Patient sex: F
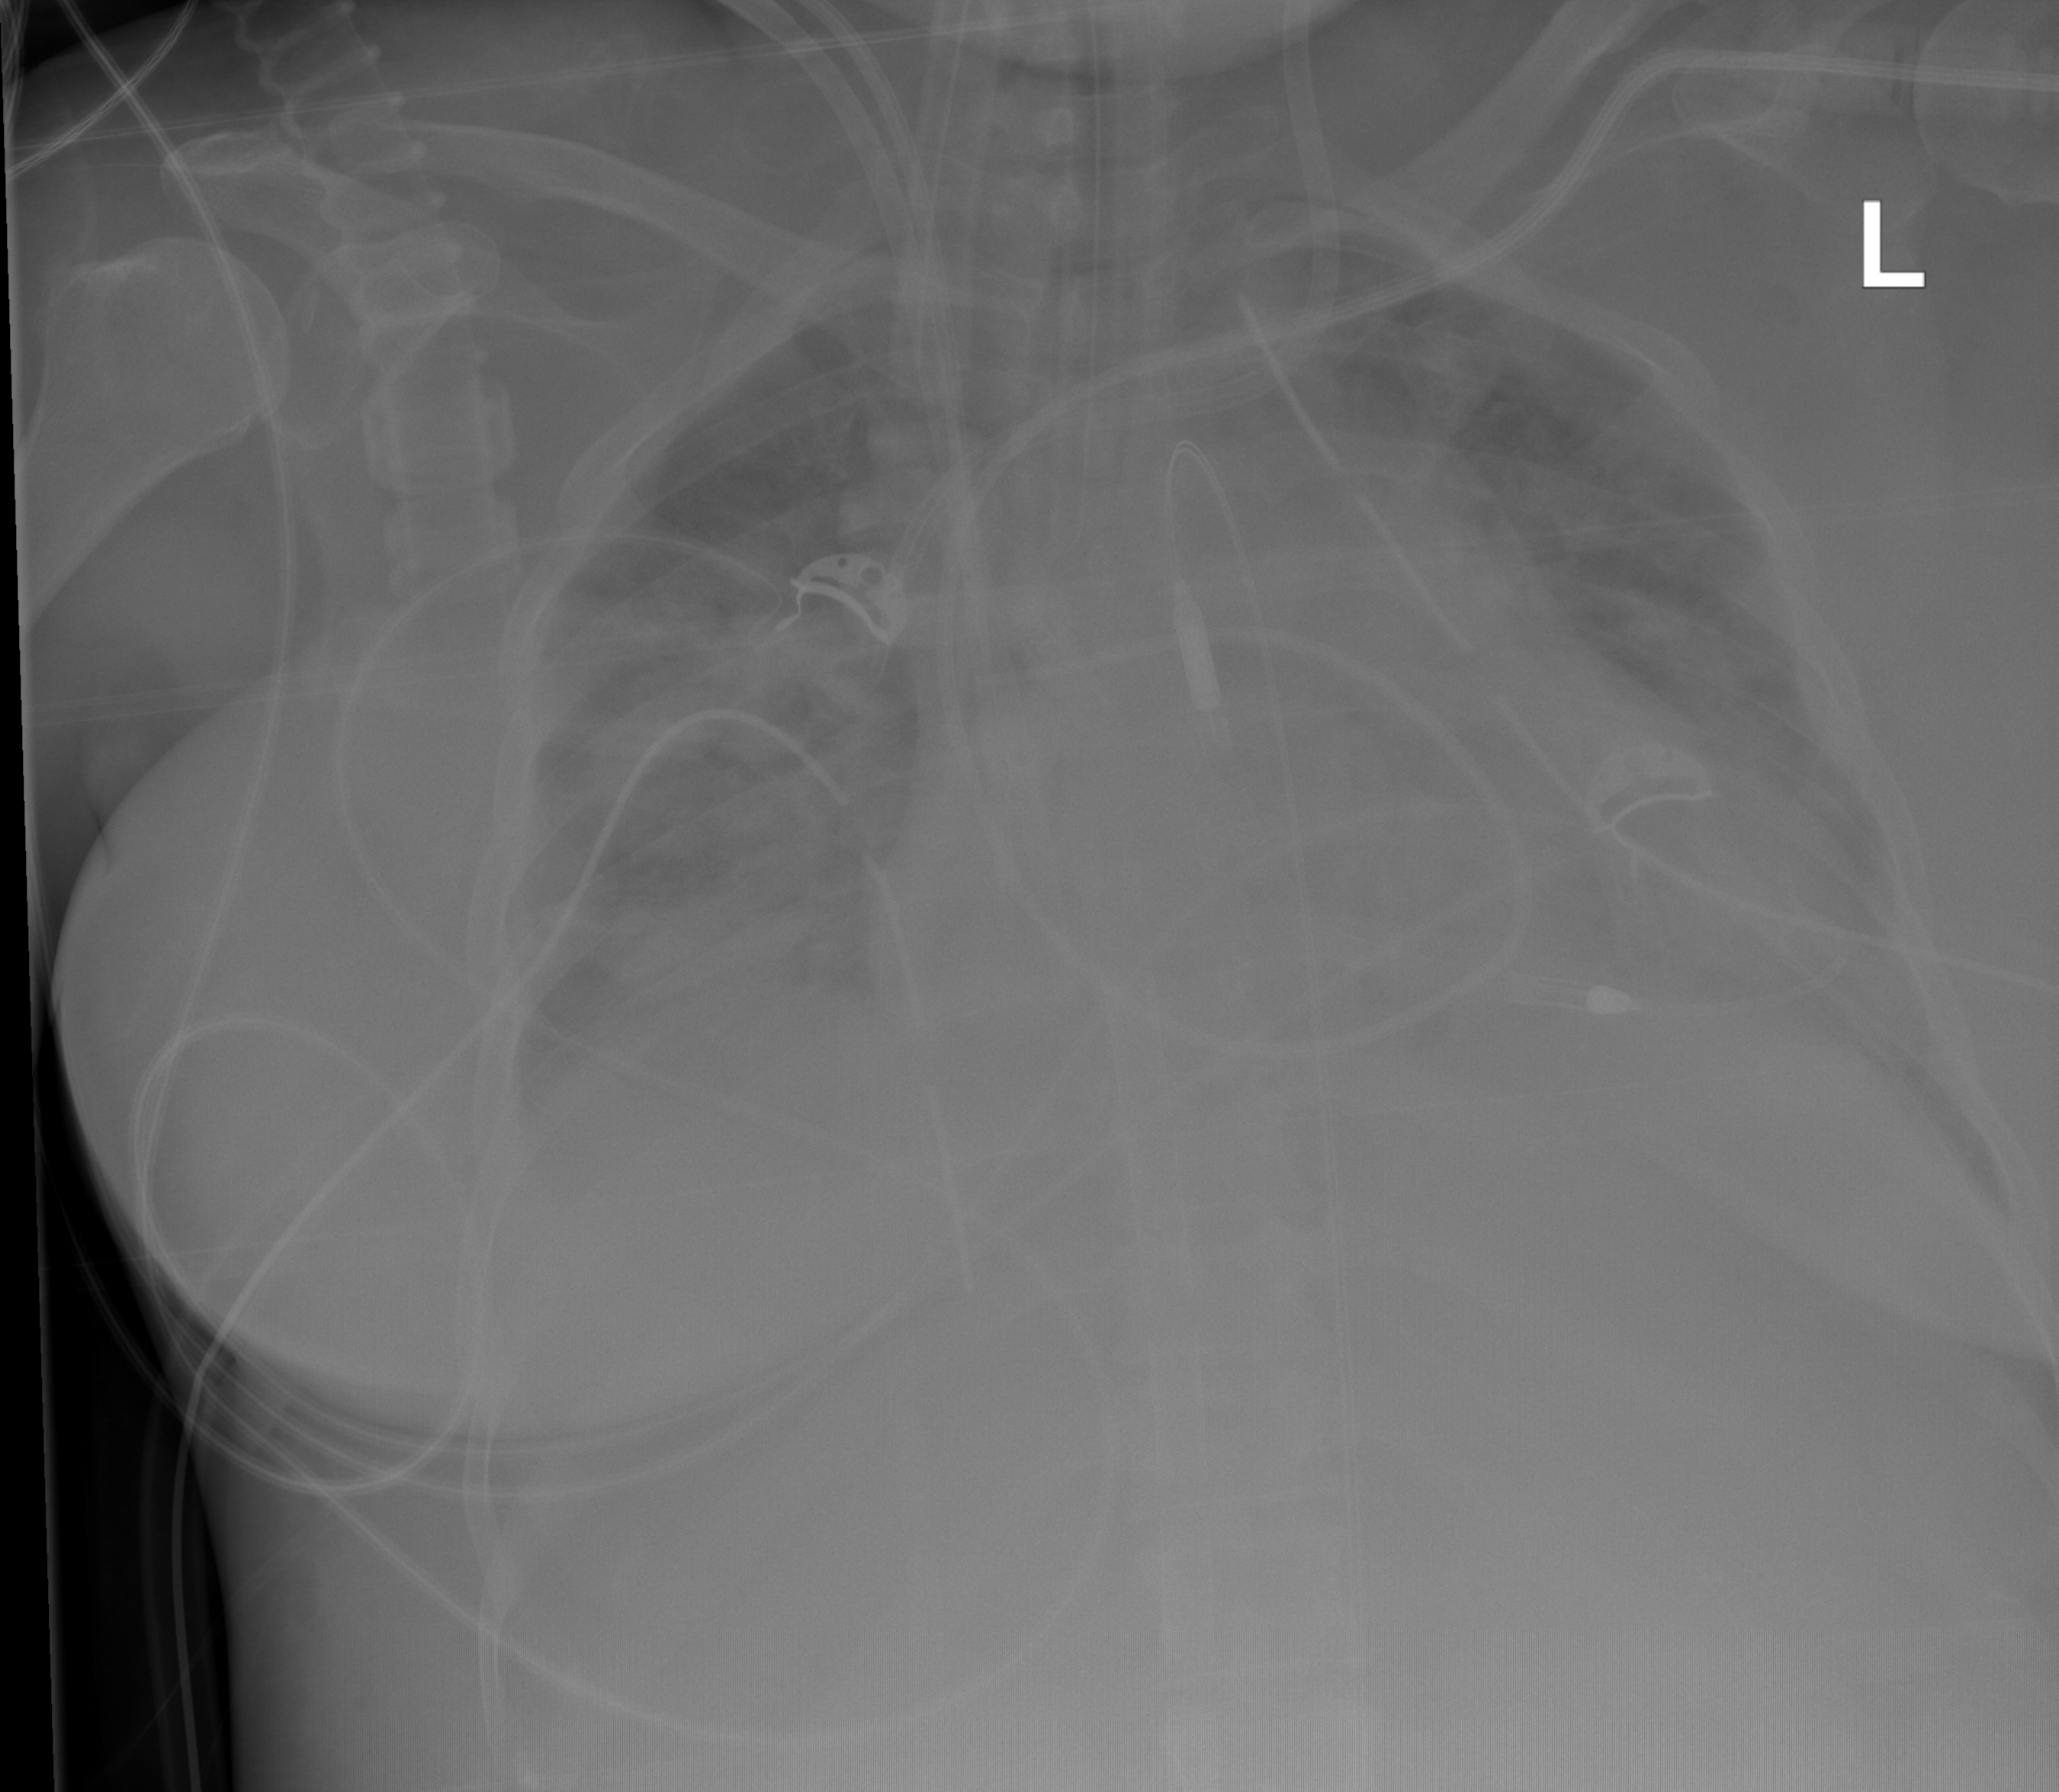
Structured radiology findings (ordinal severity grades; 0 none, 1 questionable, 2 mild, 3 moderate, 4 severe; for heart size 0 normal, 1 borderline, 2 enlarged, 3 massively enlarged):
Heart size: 2
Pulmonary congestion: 1
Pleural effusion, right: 2
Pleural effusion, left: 2
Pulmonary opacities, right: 3
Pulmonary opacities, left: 3
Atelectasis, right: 3
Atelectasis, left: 2